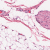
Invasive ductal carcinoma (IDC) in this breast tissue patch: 0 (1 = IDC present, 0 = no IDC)